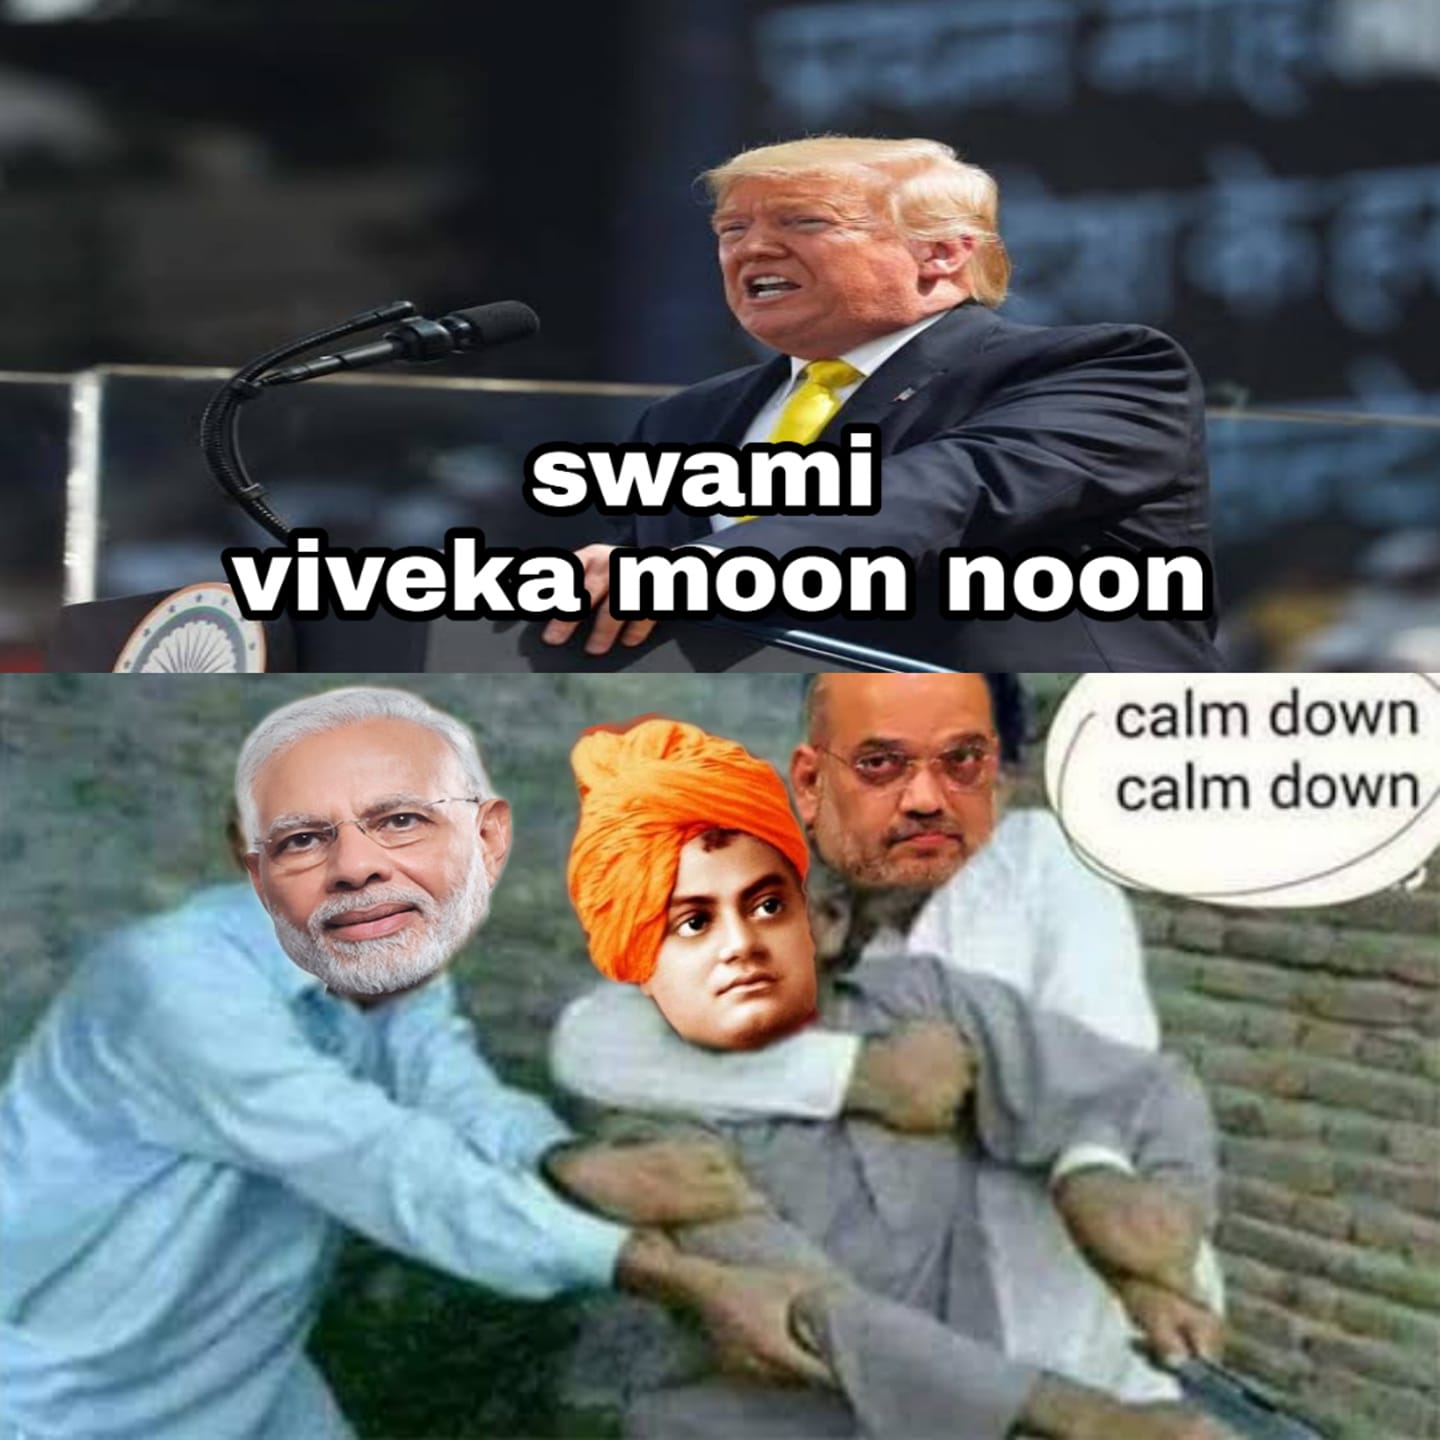
Caption: swami viveka moon noon    calm down  calm down
Label: non-hate